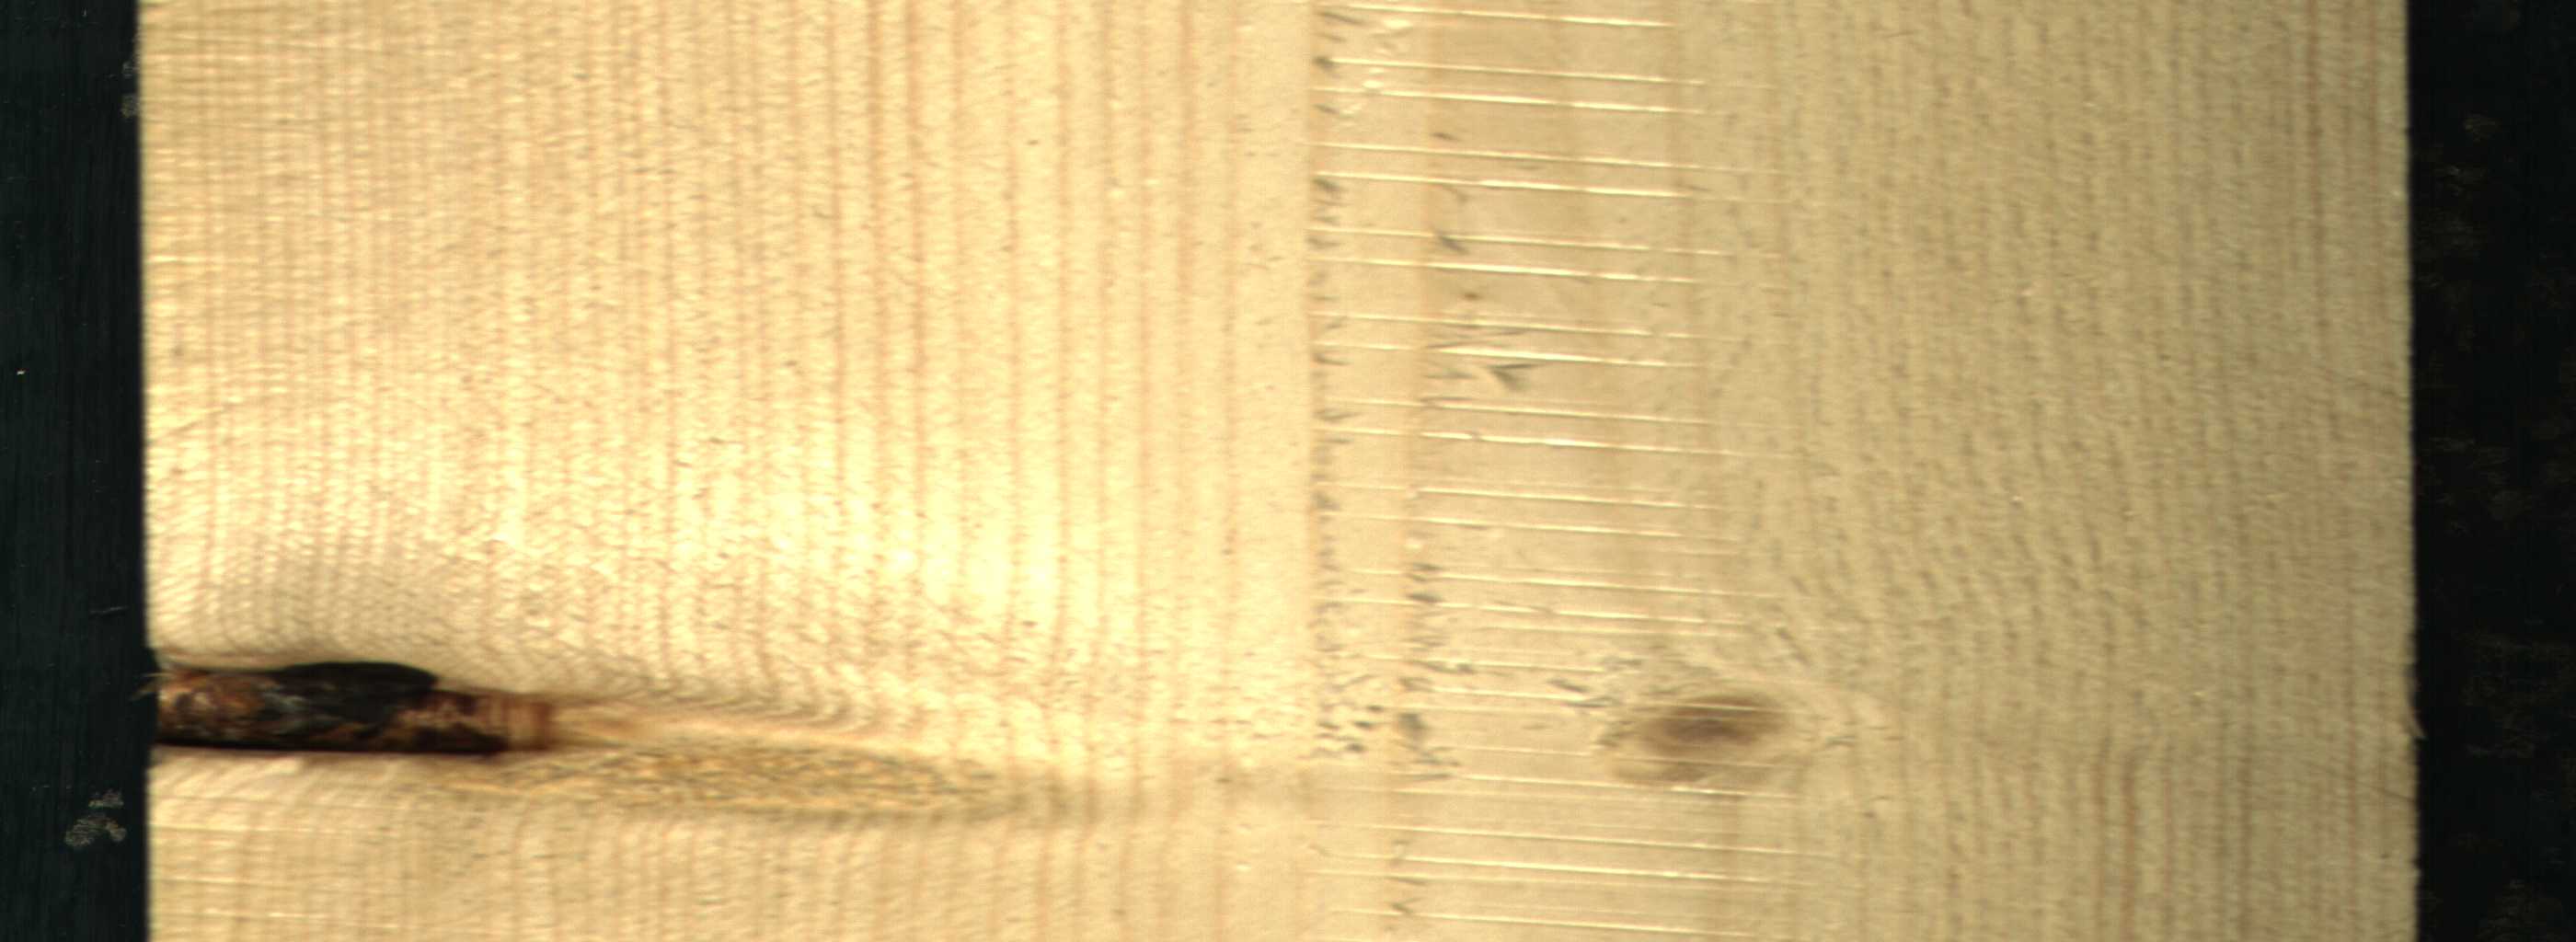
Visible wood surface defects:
Knot_missing
Live_Knot